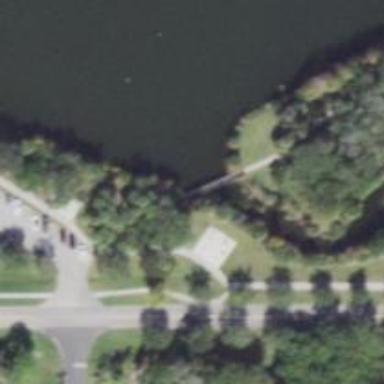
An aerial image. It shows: Footway bridge.